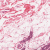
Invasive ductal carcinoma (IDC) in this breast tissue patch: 0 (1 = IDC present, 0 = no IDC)